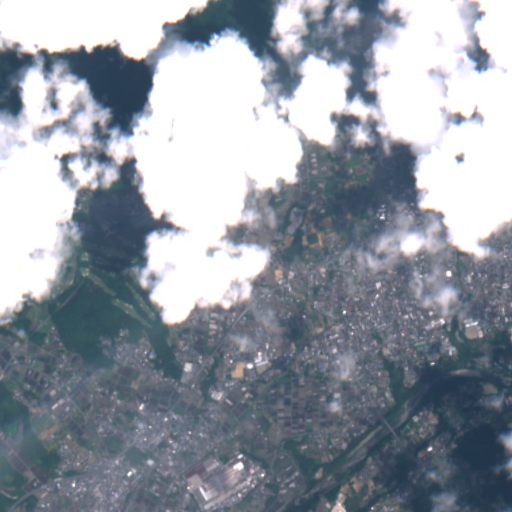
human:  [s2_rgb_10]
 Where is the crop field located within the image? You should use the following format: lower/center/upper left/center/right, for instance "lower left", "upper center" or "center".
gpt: The crop field is located in the lower right of the image.
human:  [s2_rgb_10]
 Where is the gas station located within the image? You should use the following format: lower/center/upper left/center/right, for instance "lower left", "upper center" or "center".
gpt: The gas station is located in the center right of the image.
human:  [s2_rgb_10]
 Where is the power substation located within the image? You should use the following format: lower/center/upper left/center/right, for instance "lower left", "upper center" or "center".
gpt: The power substation is located in the lower right of the image.
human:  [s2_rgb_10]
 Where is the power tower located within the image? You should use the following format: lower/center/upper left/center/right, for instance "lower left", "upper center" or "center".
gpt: The power tower is located in the lower right of the image.
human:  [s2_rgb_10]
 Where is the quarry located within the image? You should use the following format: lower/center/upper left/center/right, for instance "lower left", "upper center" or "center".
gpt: The quarry is located in the lower right of the image.
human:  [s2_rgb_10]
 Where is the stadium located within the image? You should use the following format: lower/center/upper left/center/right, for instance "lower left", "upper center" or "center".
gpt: The stadium is located in the lower right of the image.
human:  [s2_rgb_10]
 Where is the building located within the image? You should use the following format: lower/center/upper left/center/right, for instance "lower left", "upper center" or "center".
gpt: There is no building in the image.